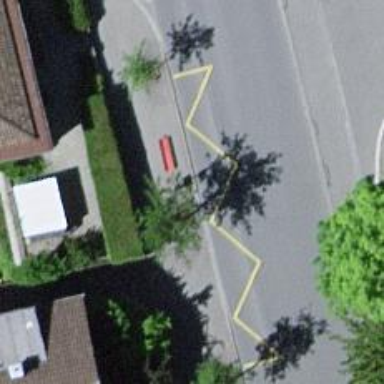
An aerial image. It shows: Bus stop with platform for public transport.